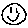
Label: smiley face